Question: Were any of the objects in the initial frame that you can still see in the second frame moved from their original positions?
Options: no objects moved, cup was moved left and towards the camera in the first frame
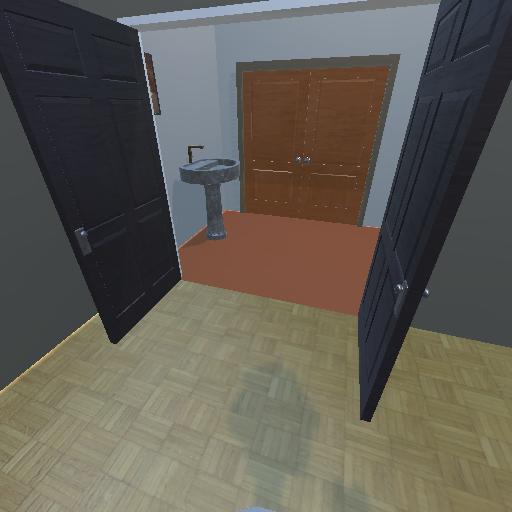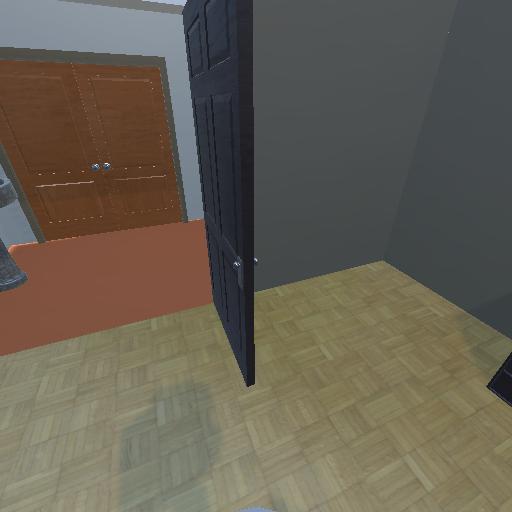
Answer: no objects moved